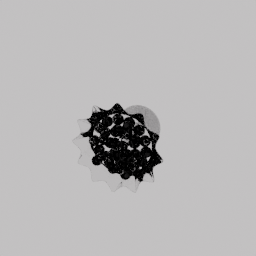
Label: decoration